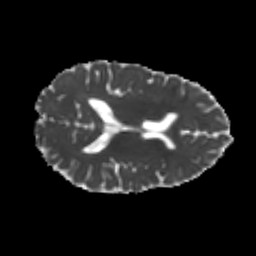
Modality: MD
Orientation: axial
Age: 22
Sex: female
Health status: healthy
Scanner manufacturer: philips
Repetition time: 7.384 s
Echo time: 0.08599 s